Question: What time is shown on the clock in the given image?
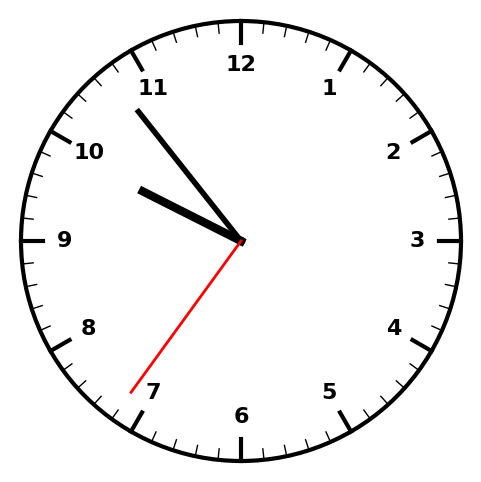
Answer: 09:53:36